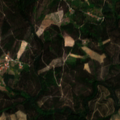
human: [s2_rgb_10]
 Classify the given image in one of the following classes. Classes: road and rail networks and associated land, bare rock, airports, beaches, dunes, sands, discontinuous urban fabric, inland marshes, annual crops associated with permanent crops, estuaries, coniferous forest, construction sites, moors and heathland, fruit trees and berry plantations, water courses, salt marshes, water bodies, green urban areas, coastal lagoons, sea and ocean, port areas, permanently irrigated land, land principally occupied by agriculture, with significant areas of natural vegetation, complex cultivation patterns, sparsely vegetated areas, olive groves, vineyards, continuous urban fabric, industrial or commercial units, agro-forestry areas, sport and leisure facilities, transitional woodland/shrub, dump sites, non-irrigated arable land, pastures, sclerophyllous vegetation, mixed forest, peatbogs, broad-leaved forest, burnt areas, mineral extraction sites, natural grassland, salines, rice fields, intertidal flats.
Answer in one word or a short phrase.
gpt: land principally occupied by agriculture, with significant areas of natural vegetation, mixed forest, transitional woodland/shrub